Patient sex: F
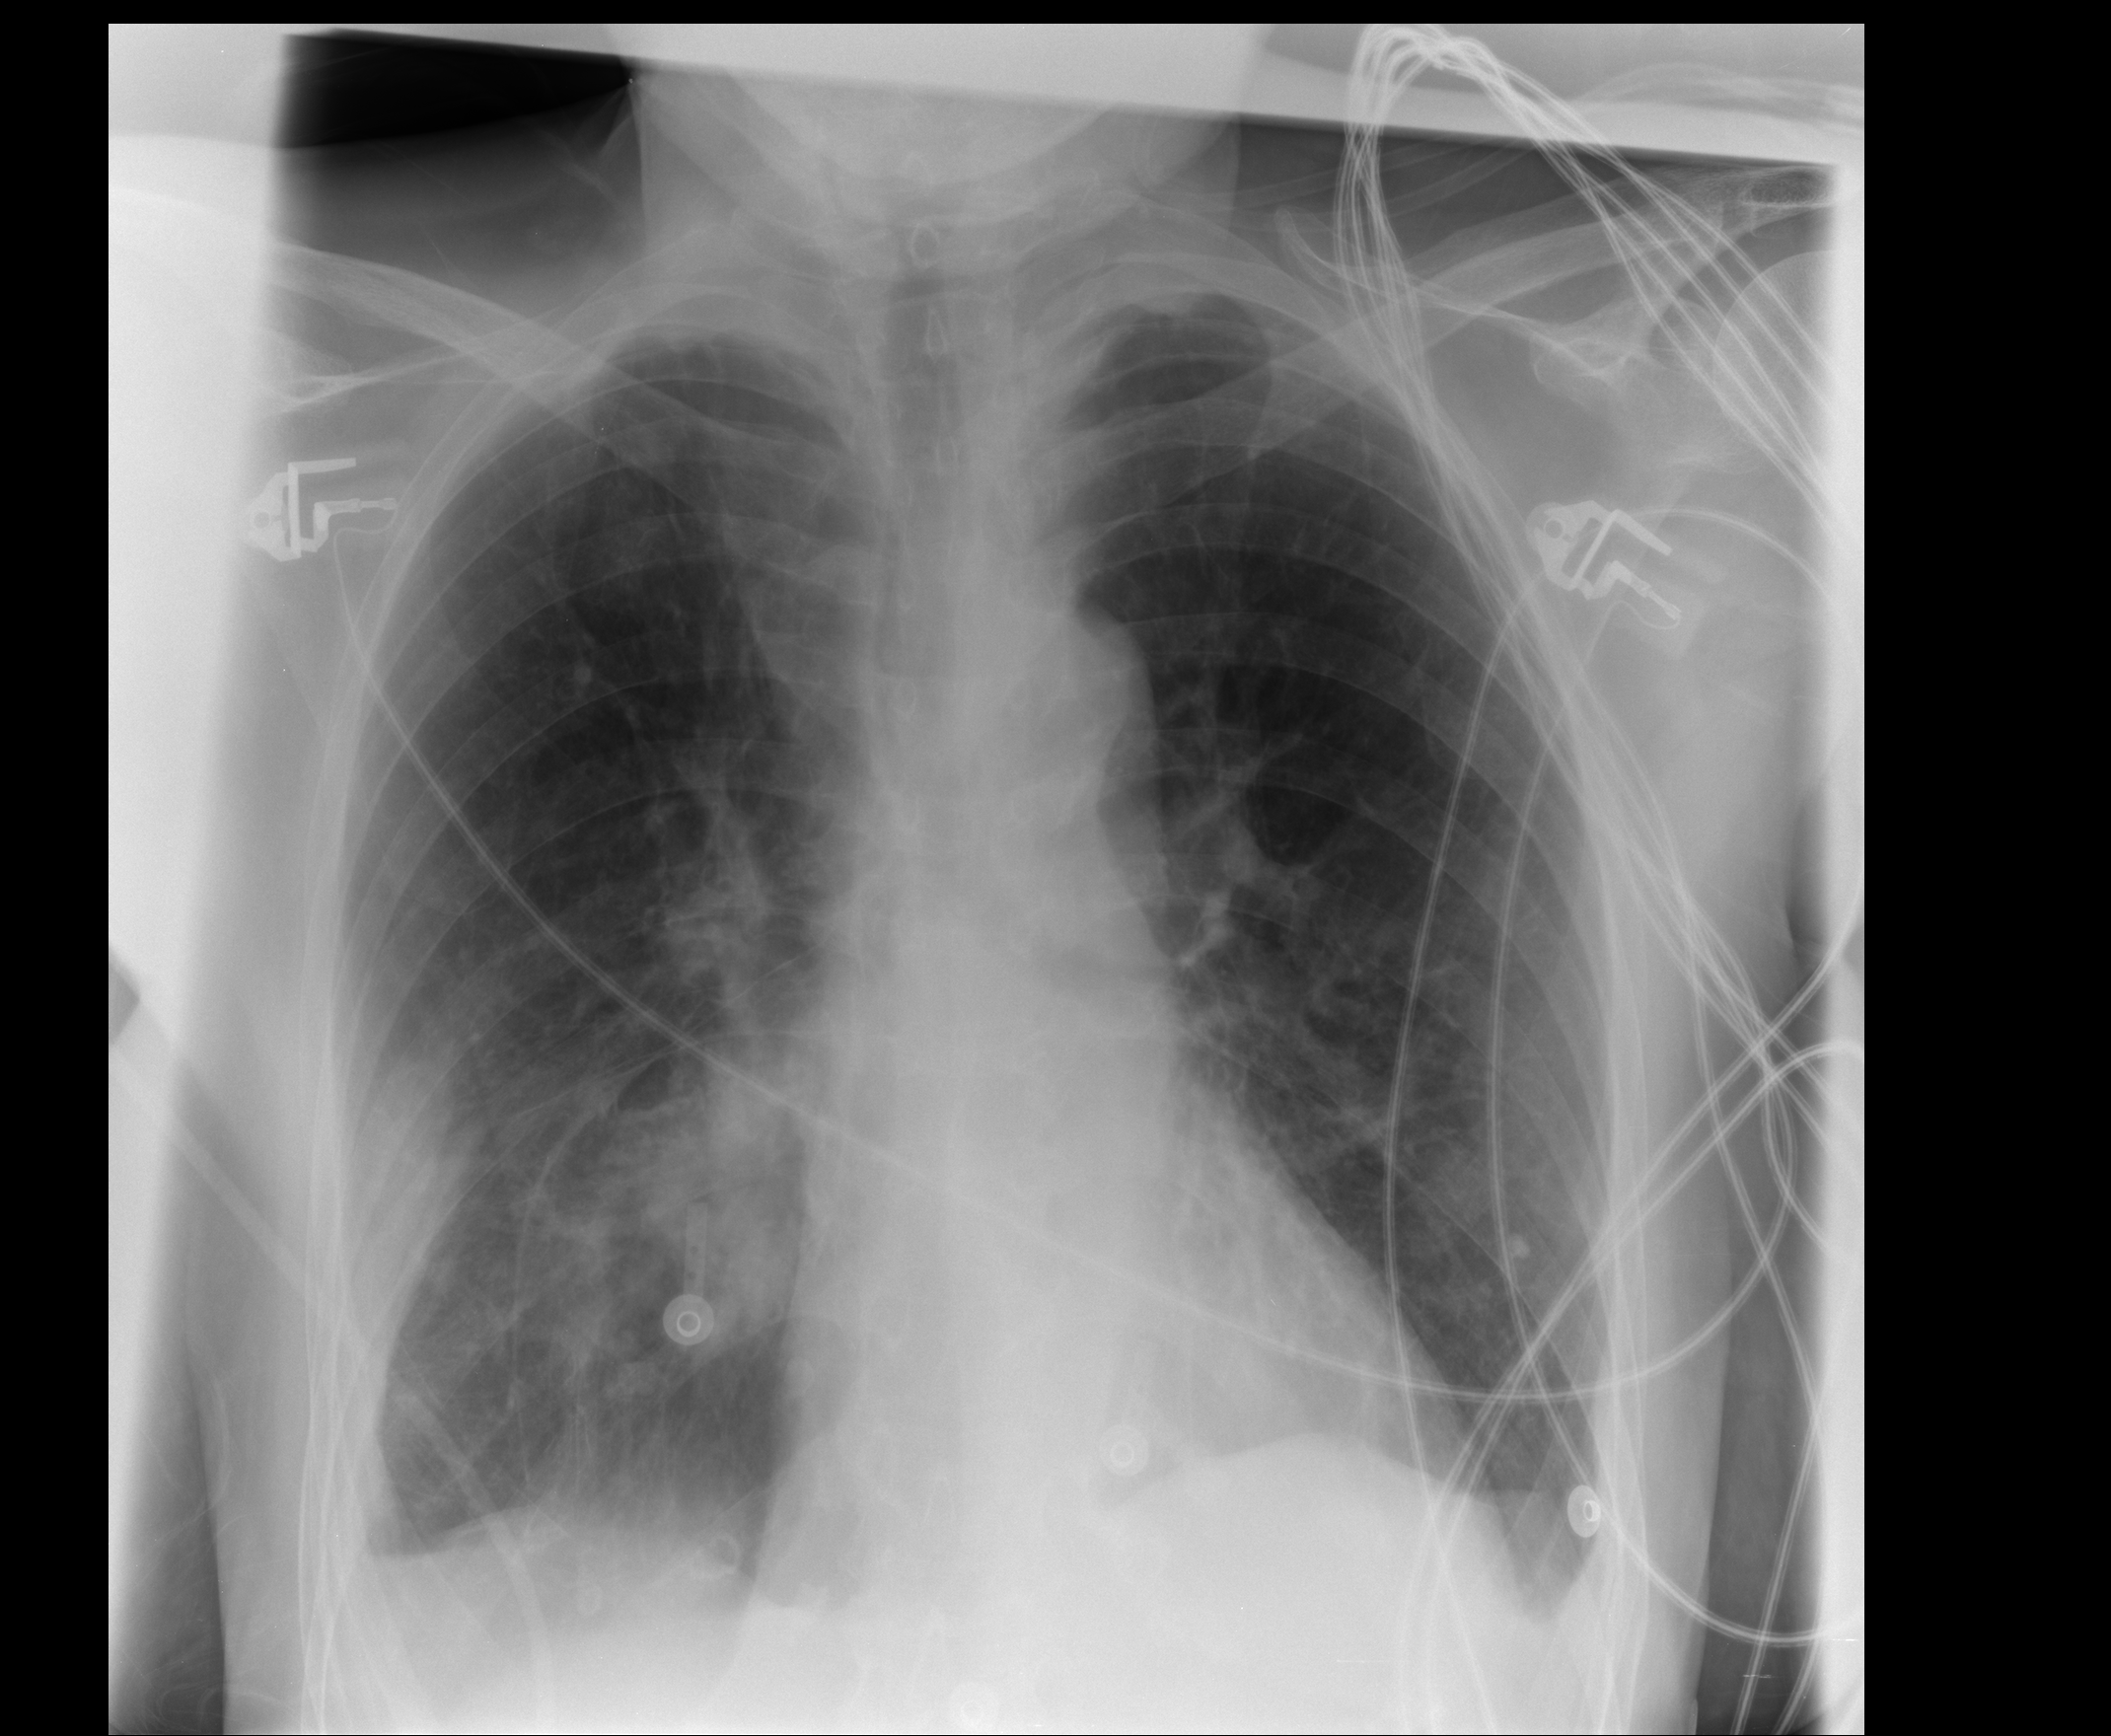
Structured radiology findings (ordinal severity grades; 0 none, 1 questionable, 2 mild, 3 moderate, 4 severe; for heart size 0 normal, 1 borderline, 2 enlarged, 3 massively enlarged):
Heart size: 0
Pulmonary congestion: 0
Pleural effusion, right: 2
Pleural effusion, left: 1
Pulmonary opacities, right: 2
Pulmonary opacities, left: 0
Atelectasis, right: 1
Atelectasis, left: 0